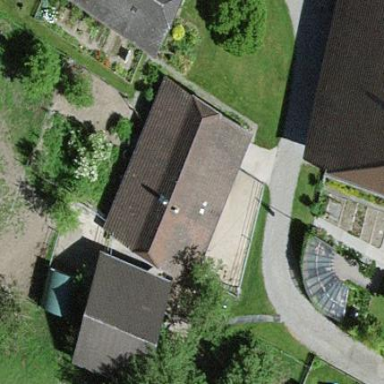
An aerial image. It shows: Barn.